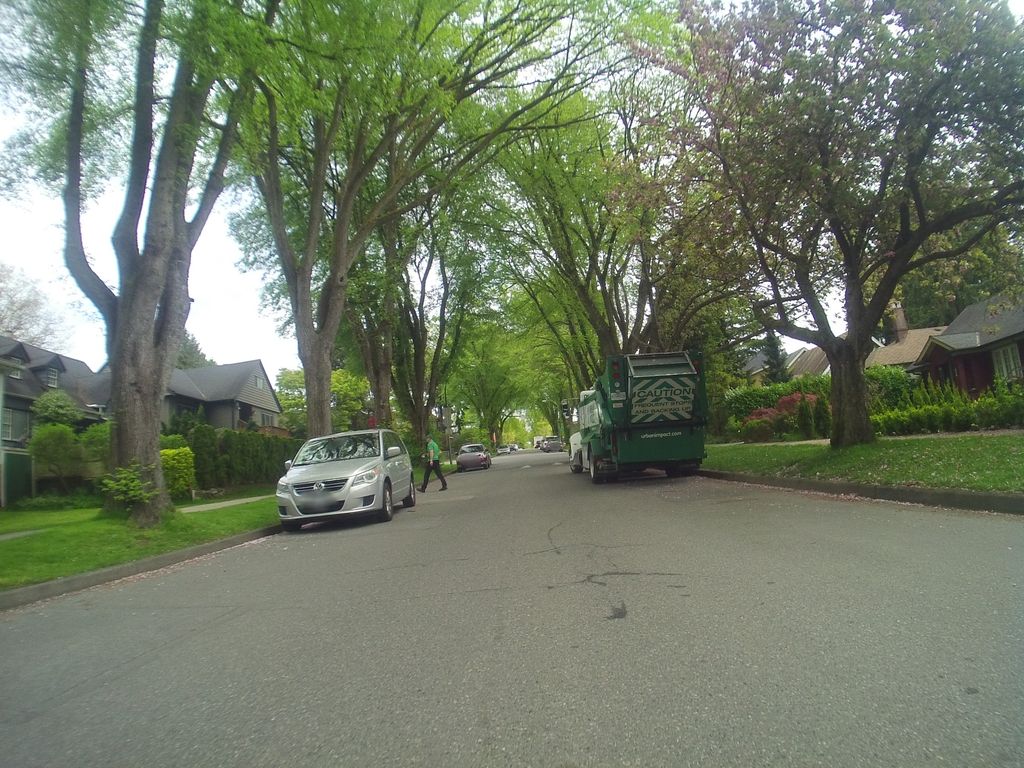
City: vancouver